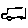
Label: car